Question: I'm trying to display a listing of patient data in such a way that names are on the left side of my JList and identification numbers are all aligned neatly over to the right.
I have looked at and even implemented the use of a JTable for this task as it does provide the neat column structure I'm hoping to achieve in this project but there is some functionality I'm either not aware of how to implement or I feel is lacking in a JTable.
1. The inability to transition my list based on alphanumeric keys. This is a primary way an end user to quickly search through the list as when populated it can be well over 800 rows in length. (example: typing a 's' to transition to the portion of the list starting with 's's)
2. Visually I'm not a fan of row selection with JTables; with a two column structure it is apparent that there is a break between the two columns, unlike with the JList a nice smooth seamless highlighted selection. All grid lines have been turned off as well as the use of cell editing as an FYI.
I've included what I feel is the relevant code. I'm hoping for some direction on if what I'm asking can be accomplished with a JList or is there a way to better manipulate a JTable? I did not find anything within either the JTable <URL> I felt answered my question on this.
'''
package mosaiqToCTWorklist;
import java.awt.Font;
import java.awt.Label;
import java.awt.event.ActionEvent;
import java.awt.event.ActionListener;
import java.util.HashMap;
import java.util.List;
import java.util.Map;
import java.util.Map.Entry;
import javax.swing.ButtonGroup;
import javax.swing.DefaultListModel;
import javax.swing.JButton;
import javax.swing.JFrame;
import javax.swing.JList;
import javax.swing.JPanel;
import javax.swing.JRadioButton;
import javax.swing.JScrollPane;
import javax.swing.border.EmptyBorder;
public class PatientSelectionWindow extends JFrame implements ActionListener {
private static final long serialVersionUID = 1L;
private JPanel contentPane;
private JRadioButton rdbtnActivePatients;
private JRadioButton rdbtnInactivePatients;
private JRadioButton rdbtnAllPatients;
private JButton btnSendSelection;
private JList<String> patients;
private JScrollPane scrollBar;
private ButtonGroup btngroup;
private DefaultListModel<String> model = new DefaultListModel<String>();
private List<PatientData> ptList;
// private HashMap<String,PatientData> ptRecords;
private Label lblPatientTotal;
private Label lblDOB;
private Label lblAge;
private Label lblGender;
private Label label_4;
public PatientSelectionWindow(List<PatientData> ptList) {
this.ptList = ptList;
activePatients();
createWindow();
}
public void createWindow() {
setResizable(false);
setTitle("Mosaiq to CT Worklist");
setDefaultCloseOperation(JFrame.DISPOSE_ON_CLOSE);
setBounds(100, 100, 534, 378);
contentPane = new JPanel();
contentPane.setBorder(new EmptyBorder(5, 5, 5, 5));
setContentPane(contentPane);
contentPane.setLayout(null);
patients = new JList<String>(model);
scrollBar = new JScrollPane(patients);
scrollBar.setBounds(10, 11, 376, 328);
scrollBar.setHorizontalScrollBarPolicy(JScrollPane.HORIZONTAL_SCROLLBAR_NEVER);
contentPane.add(scrollBar);
rdbtnActivePatients = new JRadioButton("Active Patients");
rdbtnActivePatients.addActionListener(this);
rdbtnActivePatients.setSelected(true);
rdbtnActivePatients.setFont(new Font("Tahoma", Font.PLAIN, 13));
rdbtnActivePatients.setBounds(392, 35, 130, 23);
contentPane.add(rdbtnActivePatients);
rdbtnInactivePatients = new JRadioButton("Inactive Patients");
rdbtnInactivePatients.addActionListener(this);
rdbtnInactivePatients.setFont(new Font("Tahoma", Font.PLAIN, 13));
rdbtnInactivePatients.setBounds(392, 61, 130, 23);
contentPane.add(rdbtnInactivePatients);
rdbtnAllPatients = new JRadioButton("All Patients");
rdbtnAllPatients.addActionListener(this);
rdbtnAllPatients.setFont(new Font("Tahoma", Font.PLAIN, 13));
rdbtnAllPatients.setBounds(392, 86, 130, 23);
contentPane.add(rdbtnAllPatients);
btngroup = new ButtonGroup();
btngroup.add(rdbtnActivePatients);
btngroup.add(rdbtnInactivePatients);
btngroup.add(rdbtnAllPatients);
btnSendSelection = new JButton("Send Selected");
btnSendSelection.addActionListener(new DicomTransfer());
btnSendSelection.setFont(new Font("Tahoma", Font.PLAIN, 13));
btnSendSelection.setBounds(396, 154, 126, 38);
contentPane.add(btnSendSelection);
Label label = new Label("Show");
label.setFont(new Font("Dialog", Font.BOLD, 11));
label.setBounds(392, 10, 62, 22);
contentPane.add(label);
lblPatientTotal = new Label("");
setPatientCount();
lblPatientTotal.setBounds(392, 115, 130, 29);
contentPane.add(lblPatientTotal);
Label label_1 = new Label("D.O.B:");
label_1.setBounds(396, 252, 38, 22);
contentPane.add(label_1);
Label label_2 = new Label("Age:");
label_2.setBounds(396, 226, 30, 22);
contentPane.add(label_2);
Label label_3 = new Label("Gender:");
label_3.setBounds(396, 280, 46, 22);
contentPane.add(label_3);
lblDOB = new Label("1984-10-10");
lblDOB.setBounds(434, 252, 88, 22);
contentPane.add(lblDOB);
lblAge = new Label("64");
lblAge.setBounds(426, 226, 38, 22);
contentPane.add(lblAge);
lblGender = new Label("male");
lblGender.setBounds(444, 280, 62, 22);
contentPane.add(lblGender);
label_4 = new Label("Currently Selected Pt.");
label_4.setFont(new Font("Dialog", Font.BOLD, 11));
label_4.setBounds(392, 198, 130, 22);
contentPane.add(label_4);
}
private void setPatientCount() {
Integer patientTotal = model.size();
lblPatientTotal.setText("Total Patients: " + patientTotal.toString());
}
private void activePatients() {
model.clear();
for(PatientData pt : ptList){
if (pt.getActiveStatus() == 1) {
model.addElement(pt.getLastName() + ", " + pt.getFirstName() + " "
+ pt.getMiddleName() + " " + pt.getMHN() );
}
}
}
private void inActivePatients() {
model.clear();
for(PatientData pt : ptList){
if (pt.getActiveStatus() == 0) {
model.addElement(pt.getLastName() + ", " + pt.getFirstName() + " "
+ pt.getMiddleName() + " " + pt.getMHN() );
}
}
}
public void allPatients() {
model.clear();
for(PatientData pt : ptList){
model.addElement(pt.getLastName() + ", " + pt.getFirstName() + " "
+ pt.getMiddleName() + " " + pt.getMHN() );
}
}
@Override
public void actionPerformed(ActionEvent e) {
if (e.getSource() == rdbtnActivePatients) {
activePatients();
}
if (e.getSource() == rdbtnAllPatients) {
allPatients();
}
if (e.getSource() == rdbtnInactivePatients) {
inActivePatients();
}
patients.setModel(model);
setPatientCount();
}
}
'''
(yes I'm aware I'm using fruit......I'm hungry) Examples of what I get vs what more along the lines of what I was hoping for. It just makes it easier for the end user to read I feel.

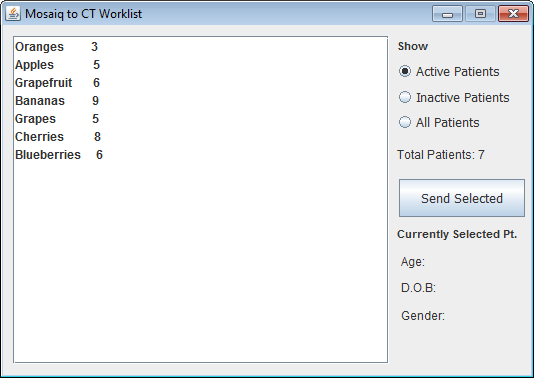
Answer: Let's start with the difference between models and views and their responsibilities.
It's the responsibility of a model to "model" the data in some way. This typically means providing information about the size of the model (the number of items contained within) and access to the data in some way (getters).
It's the responsibility of the view to decide how best to show this data.
What does all this have to do you with your question? Actually, every thing. The model shouldn't try and pre-format the data, but instead, should contain the raw data. It's the view's responsibility to decide how to show that data.
For example, you might have one 'JList' which shows the patient data in the form of '{mhn} {first name} {last name}', but another 'JList' that wants '{lastname}, {first name} {givenname}'...
You don't want to be creating new models each time, instead, you want a simple model that contains just the raw data, which could be passed to either of these views and allow them to decide how to display this information. Before you tell me that "this won't happen"...just know, it will, because that's how users are...
So, instead of...
'''
private DefaultListModel<String> model = new DefaultListModel<String>();
private List<String> ptList;
'''
You want to use something more like...
'''
private DefaultListModel<PatientData> model = new DefaultListModel<PatientData>();
private List<PatientData> ptList;
'''
Now, this will raise the next question of "how do you format the raw data?". Swing provides a concept of renderers (and in some case editors) which provide an extendable and pluggable API which provides you the means by which you can provide a "formatter" to classes like 'JList', 'JTable' and 'JTree'. This is an important concept to understand as it is widely used within Swing.
Start by having a look at <URL>
Now, because we're dealing with structured data, things become a little more difficult, as 'JList' isn't designed to deal with structured data of this nature. Remember, each cell/row is rendered individually, without context to any other cell or row, this makes laying out complex structures very difficult with a 'JList', for example...
One approach would be to create our own 'ListCellRenderer' from sratch. This is problematic, as much of the formatting of a cell comes from the 'DefaultListCellRenderer', so we need to provide all of the formatting ourselves, and because we're using multiple components, that compounds the issue.
The following renderer will produce the following output...

'''
public class NameFirstWithMNHListCellRenderer extends JPanel implements ListCellRenderer<PatientData> {
private static final Border SAFE_NO_FOCUS_BORDER = new EmptyBorder(1, 1, 1, 1);
private static final Border DEFAULT_NO_FOCUS_BORDER = new EmptyBorder(1, 1, 1, 1);
protected static Border noFocusBorder = DEFAULT_NO_FOCUS_BORDER;
private JLabel name;
private JLabel mhn;
public NameFirstWithMNHListCellRenderer() {
name = new JLabel();
mhn = new JLabel();
setLayout(new GridBagLayout());
GridBagConstraints gbc = new GridBagConstraints();
gbc.gridx = 0;
gbc.gridy = 0;
gbc.weightx = 1;
gbc.anchor = GridBagConstraints.WEST;
add(name, gbc);
gbc.gridx++;
gbc.weightx = 0;
gbc.anchor = GridBagConstraints.EAST;
add(mhn, gbc);
}
@Override
public Component getListCellRendererComponent(JList<? extends PatientData> list, PatientData value, int index, boolean isSelected, boolean cellHasFocus) {
name.setText(value.getFirstName() + " " + value.getLastName());
mhn.setText(value.getMHN());
formatBackground(name, list, index, isSelected, cellHasFocus);
formatBackground(mhn, list, index, isSelected, cellHasFocus);
formatBackground(this, list, index, isSelected, cellHasFocus);
formatForeground(name, list, index, isSelected, cellHasFocus);
formatForeground(mhn, list, index, isSelected, cellHasFocus);
formatForeground(this, list, index, isSelected, cellHasFocus);
formatBorder(this, list, index, isSelected, cellHasFocus);
return this;
}
private Border getNoFocusBorder() {
Border border = UIManager.getBorder("List.cellNoFocusBorder");
if (System.getSecurityManager() != null) {
if (border != null) return border;
return SAFE_NO_FOCUS_BORDER;
} else {
if (border != null &&
(noFocusBorder == null ||
noFocusBorder == DEFAULT_NO_FOCUS_BORDER)) {
return border;
}
return noFocusBorder;
}
}
protected void formatBorder(JComponent comp, JList<? extends PatientData> list, int index, boolean isSelected, boolean cellHasFocus) {
Border border = null;
if (cellHasFocus) {
if (isSelected) {
border = UIManager.getBorder("List.focusSelectedCellHighlightBorder");
}
if (border == null) {
border = UIManager.getBorder("List.focusCellHighlightBorder");
}
} else {
border = getNoFocusBorder();
}
comp.setBorder(border);
}
protected void formatBackground(JComponent comp, JList<? extends PatientData> list, int index, boolean isSelected, boolean cellHasFocus) {
Color bg = null;
JList.DropLocation dropLocation = list.getDropLocation();
if (dropLocation != null
&& !dropLocation.isInsert()
&& dropLocation.getIndex() == index) {
bg = UIManager.getColor("List.dropCellBackground");
isSelected = true;
}
if (isSelected) {
comp.setBackground(bg == null ? list.getSelectionBackground() : bg);
} else {
comp.setBackground(list.getBackground());
}
comp.setOpaque(isSelected);
setEnabled(list.isEnabled());
}
protected void formatForeground(Component comp, JList<? extends PatientData> list, int index, boolean isSelected, boolean cellHasFocus) {
Color fg = null;
JList.DropLocation dropLocation = list.getDropLocation();
if (dropLocation != null
&& !dropLocation.isInsert()
&& dropLocation.getIndex() == index) {
fg = UIManager.getColor("List.dropCellForeground");
isSelected = true;
}
if (isSelected) {
comp.setForeground(fg == null ? list.getSelectionForeground() : fg);
} else {
comp.setForeground(list.getForeground());
}
comp.setEnabled(list.isEnabled());
comp.setFont(list.getFont());
}
}
'''
Now, before you go running from the room screaming, this is just a demonstration of a single possible solution. There are some other ways to achieve the same result, which are a little less complicated, but which introduce their own problems...
The long and short of it all is, 'JList' simply isn't designed to support structured data in this way, this is why we have 'JTable'...
A 'JTable' on the other hand, is perfect for displaying structured data, and with some simple tweaks, can be made to "appear" seamless...
Lets start with 'TableModel'...
'''
public static class PatientTableModel extends AbstractTableModel {
protected static final String[] COLUMN_NAMES = {
"First name",
"Last name",
"MHN"
};
private List<PatientData> rowData;
public PatientTableModel() {
rowData = new ArrayList<>(25);
}
public void add(PatientData... pd) {
add(Arrays.asList(pd));
}
public void add(List<PatientData> pd) {
rowData.addAll(pd);
fireTableDataChanged();
}
@Override
public int getRowCount() {
return rowData.size();
}
@Override
public int getColumnCount() {
return COLUMN_NAMES.length;
}
@Override
public String getColumnName(int column) {
return COLUMN_NAMES[column];
}
public PatientData getPatientDataAt(int row) {
return rowData.get(row);
}
@Override
public Object getValueAt(int rowIndex, int columnIndex) {
PatientData pd = getPatientDataAt(rowIndex);
Object value = null;
switch (columnIndex) {
case 0:
value = pd.getFirstName();
break;
case 1:
value = pd.getLastName();
break;
case 2:
value = pd.getMHN();
break;
}
return value;
}
}
'''
This is responsible for defining the row and column structure, here I've broken the first name, last name and MHN over separate columns, this is a personal choice, you could combine the name columns if you wish...
Next, we need to prepare the 'JTable'...
'''
patients = new JTable(model);
patients.setShowGrid(false);
patients.setShowHorizontalLines(false);
patients.setShowVerticalLines(false);
patients.setRowMargin(0);
patients.setIntercellSpacing(new Dimension(0, 0));
patients.setFillsViewportHeight(true);
TableRowSorter<PatientTableModel> sorter = new TableRowSorter<>(model);
patients.setRowSorter(sorter);
'''
This sets the table up so that it won't display the horizontal or vertical grid lines and will reduce the padding between the cells to '0' making it appear as a seamless line of data...
Next, we need to prepare the model...
'''
public PatientSelectionWindow(List<PatientData> ptList) {
this.ptList = ptList;
model.add(ptList);
createWindow();
activePatients();
}
'''
You'll see in a minute, you no longer need the 'ptList'...
Next, we need to alter the filtering...
'''
private void activePatients() {
RowFilter<PatientTableModel, Integer> rf = new RowFilter<PatientTableModel, Integer>() {
@Override
public boolean include(RowFilter.Entry<? extends PatientTableModel, ? extends Integer> entry) {
int row = entry.getIdentifier();
PatientData pd = entry.getModel().getPatientDataAt(row);
return pd.getActiveStatus() == 1;
}
};
((TableRowSorter) patients.getRowSorter()).setRowFilter(rf);
setPatientCount();
}
private void inActivePatients() {
RowFilter<PatientTableModel, Integer> rf = new RowFilter<PatientTableModel, Integer>() {
@Override
public boolean include(RowFilter.Entry<? extends PatientTableModel, ? extends Integer> entry) {
int row = entry.getIdentifier();
PatientData pd = entry.getModel().getPatientDataAt(row);
return pd.getActiveStatus() != 1;
}
};
((TableRowSorter) patients.getRowSorter()).setRowFilter(rf);
setPatientCount();
}
public void allPatients() {
((TableRowSorter) patients.getRowSorter()).setRowFilter(null);
setPatientCount();
}
'''
The three methods basically take advantage of the 'RowFilter' support available within the 'JTable' API, this means you don't need to physically touch the model or change it or manage the data separately, it is all taken care of for you...
And then we end up with the following result...

Take a look at:
- <URL>
for more details